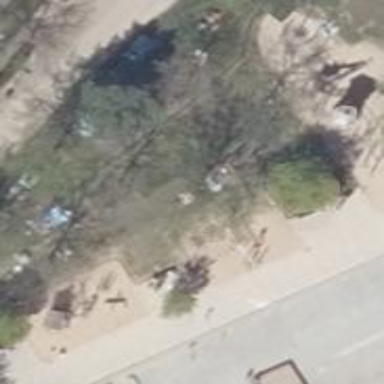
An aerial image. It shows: Playground with basket swing.